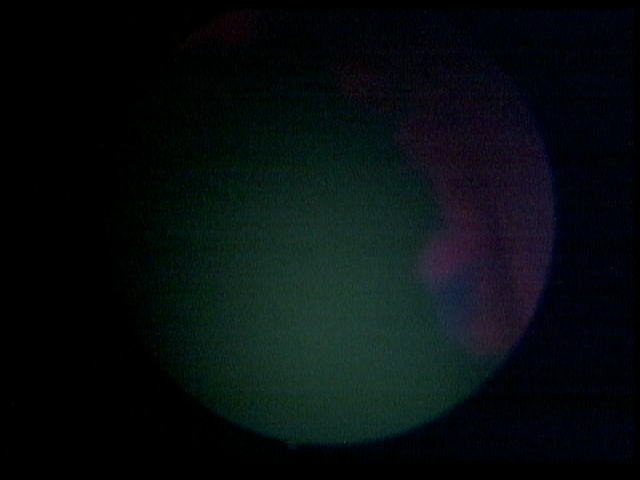
Modality: BLC
Class: Malignant
Subclass: LowGradePapillary
Lesion: L4
Stage: Ta
Morphology: Papillary
Bladder cancer association: Yes